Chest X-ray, AP view. Patient: 52 years old, sex F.
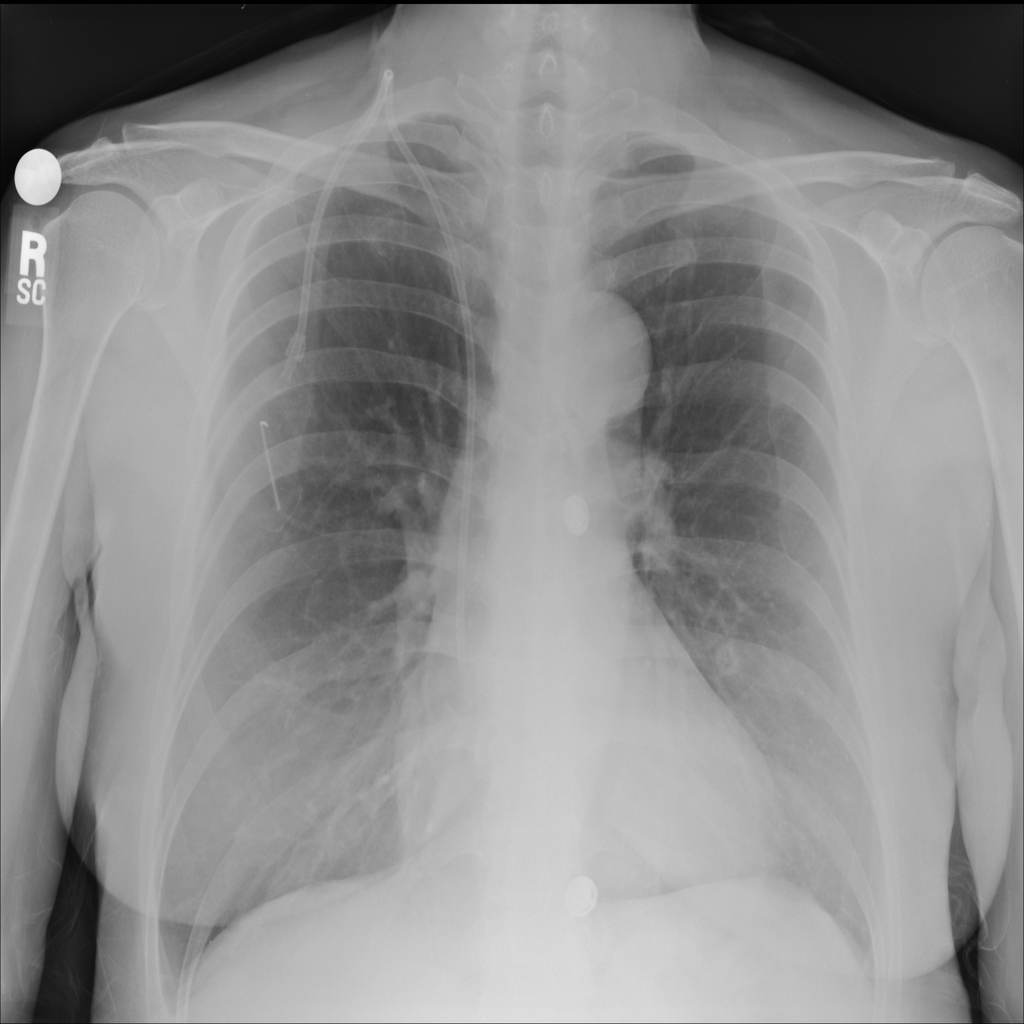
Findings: No Finding